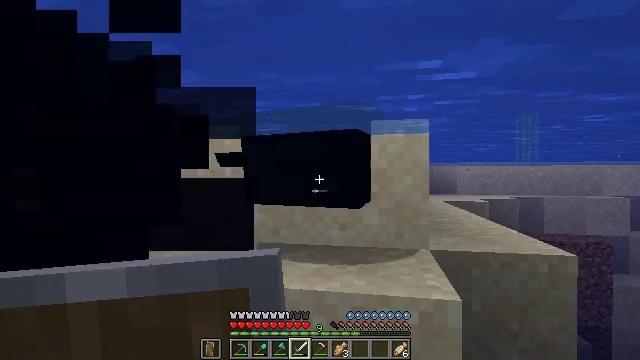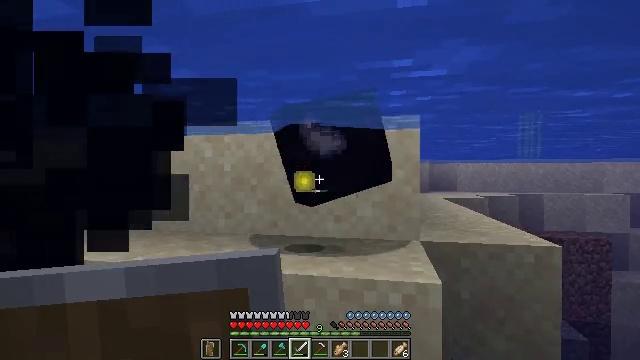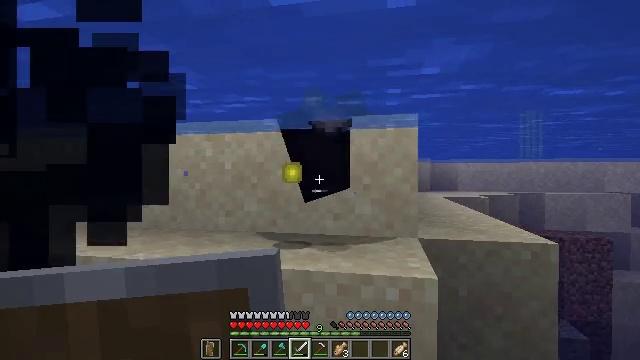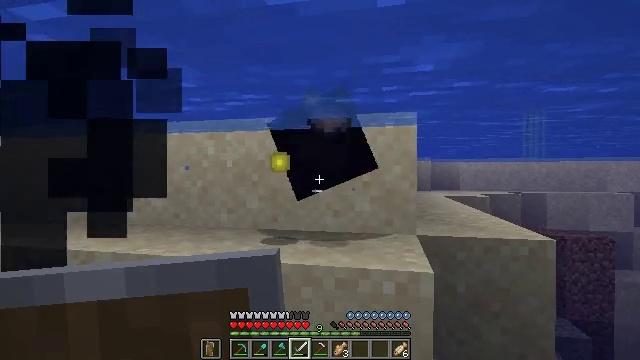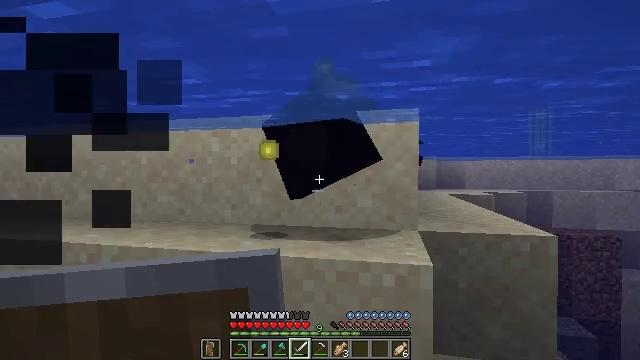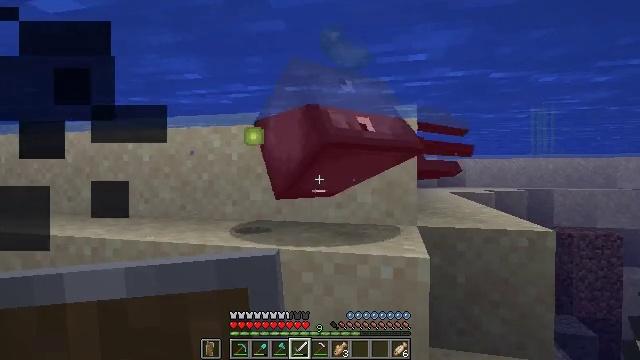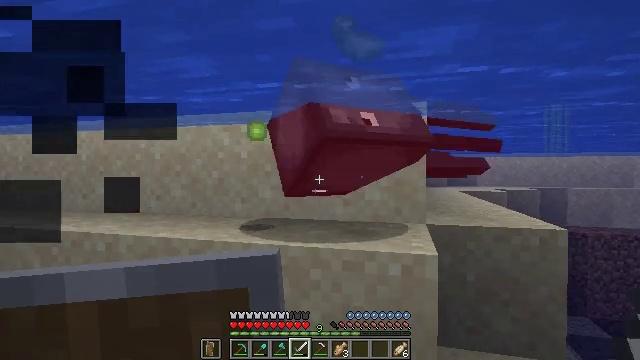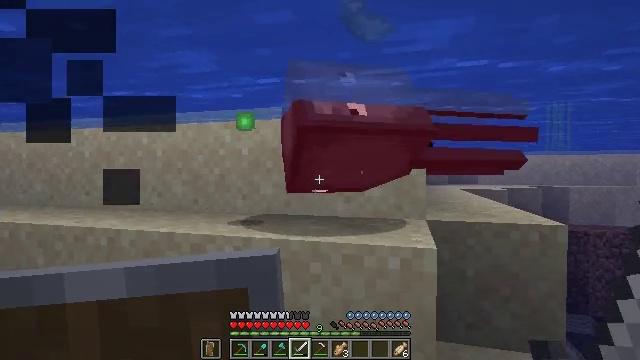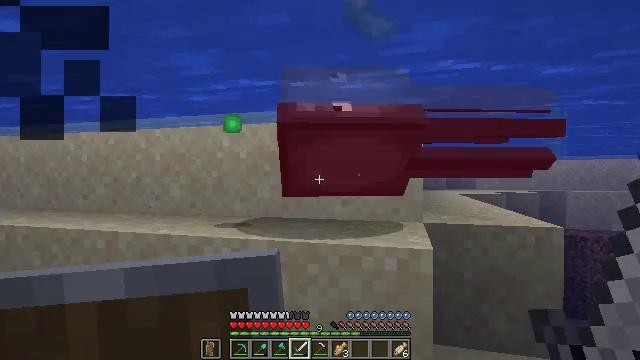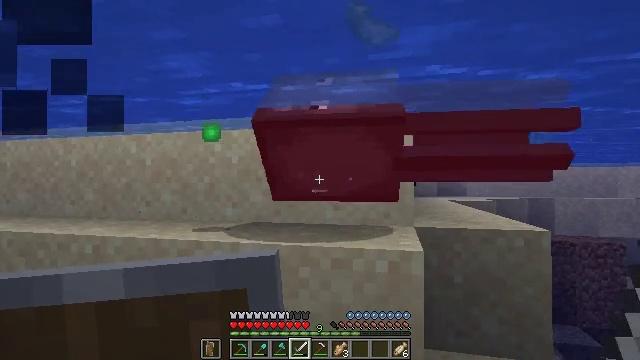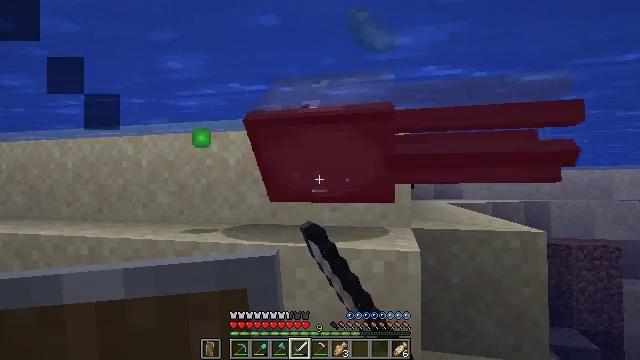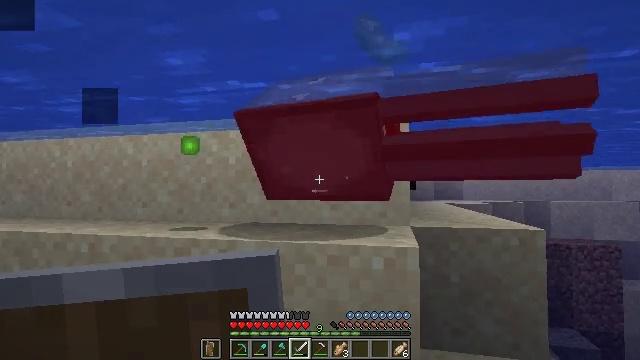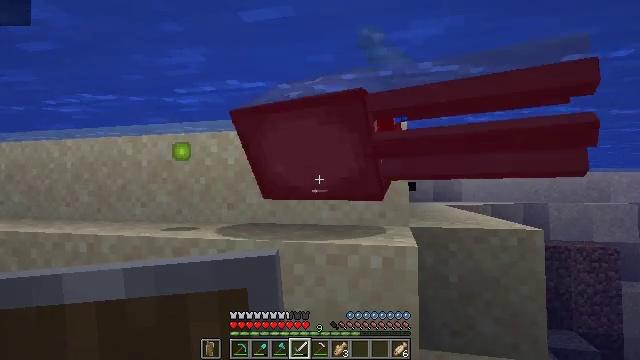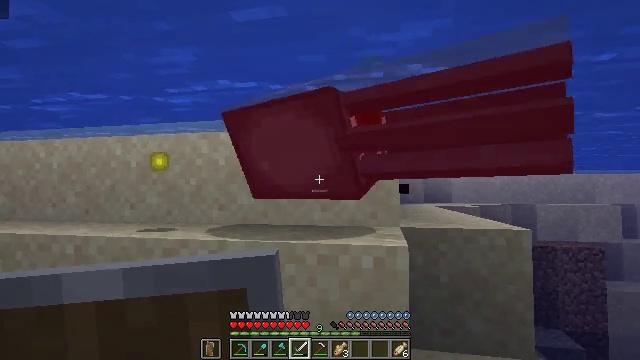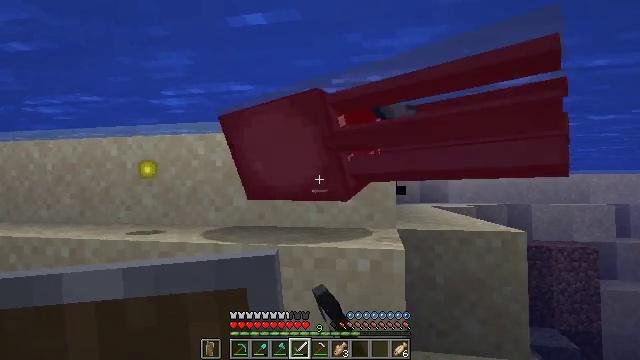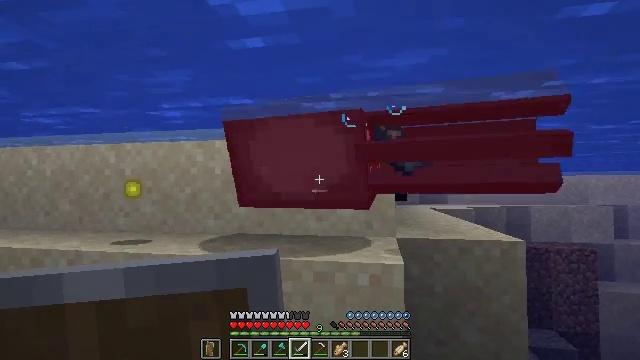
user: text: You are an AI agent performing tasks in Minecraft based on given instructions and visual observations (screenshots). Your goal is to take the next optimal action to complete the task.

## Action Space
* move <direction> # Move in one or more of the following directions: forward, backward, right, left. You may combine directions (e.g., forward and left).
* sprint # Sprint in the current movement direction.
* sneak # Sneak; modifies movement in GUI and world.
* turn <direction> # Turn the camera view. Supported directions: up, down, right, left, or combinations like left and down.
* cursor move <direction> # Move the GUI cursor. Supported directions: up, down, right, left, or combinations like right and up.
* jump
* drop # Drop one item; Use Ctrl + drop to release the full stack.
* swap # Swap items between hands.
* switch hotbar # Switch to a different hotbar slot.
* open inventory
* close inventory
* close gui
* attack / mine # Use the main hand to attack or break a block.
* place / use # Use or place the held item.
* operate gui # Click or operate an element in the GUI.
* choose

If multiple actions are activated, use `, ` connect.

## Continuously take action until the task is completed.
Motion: motion action
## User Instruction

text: Collect sugar cane near water sources.
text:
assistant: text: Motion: attack / mine
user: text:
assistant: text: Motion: attack / mine
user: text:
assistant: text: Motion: attack / mine
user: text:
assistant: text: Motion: attack / mine
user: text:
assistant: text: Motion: attack / mine
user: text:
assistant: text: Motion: turn left, attack / mine
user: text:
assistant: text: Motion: attack / mine
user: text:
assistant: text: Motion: turn up
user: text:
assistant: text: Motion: turn right and up, attack / mine
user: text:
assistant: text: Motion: attack / mine
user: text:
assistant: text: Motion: attack / mine
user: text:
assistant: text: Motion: no_op
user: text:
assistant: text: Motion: turn right, attack / mine, jump
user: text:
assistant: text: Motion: attack / mine, jump
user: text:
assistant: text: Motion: attack / mine, jump
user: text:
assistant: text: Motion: attack / mine, jump
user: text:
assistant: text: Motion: turn down
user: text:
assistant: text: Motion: move forward
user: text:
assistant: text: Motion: move forward, turn down
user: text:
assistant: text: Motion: move forward, turn right and down
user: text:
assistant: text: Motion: move forward, turn right and down
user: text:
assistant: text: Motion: move forward, turn right and down
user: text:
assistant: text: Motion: move forward, turn right and down
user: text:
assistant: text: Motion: move forward, turn right and down
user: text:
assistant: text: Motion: move forward and move right, turn right and down
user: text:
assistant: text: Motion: move forward and move right, turn right and down
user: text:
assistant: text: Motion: move forward and move right, turn right and down
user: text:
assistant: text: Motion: move forward and move right, turn right and down
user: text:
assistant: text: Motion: move forward and move right, turn down
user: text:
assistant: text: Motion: move forward and move right, turn down